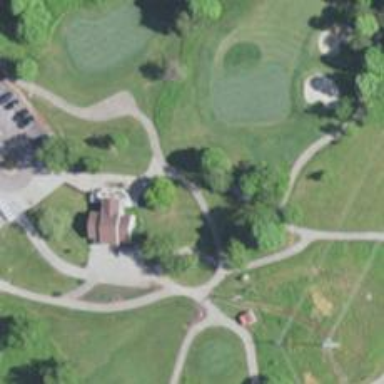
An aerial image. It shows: Path for both roads and golfers.